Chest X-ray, PA view. Patient: 42 years old, sex M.
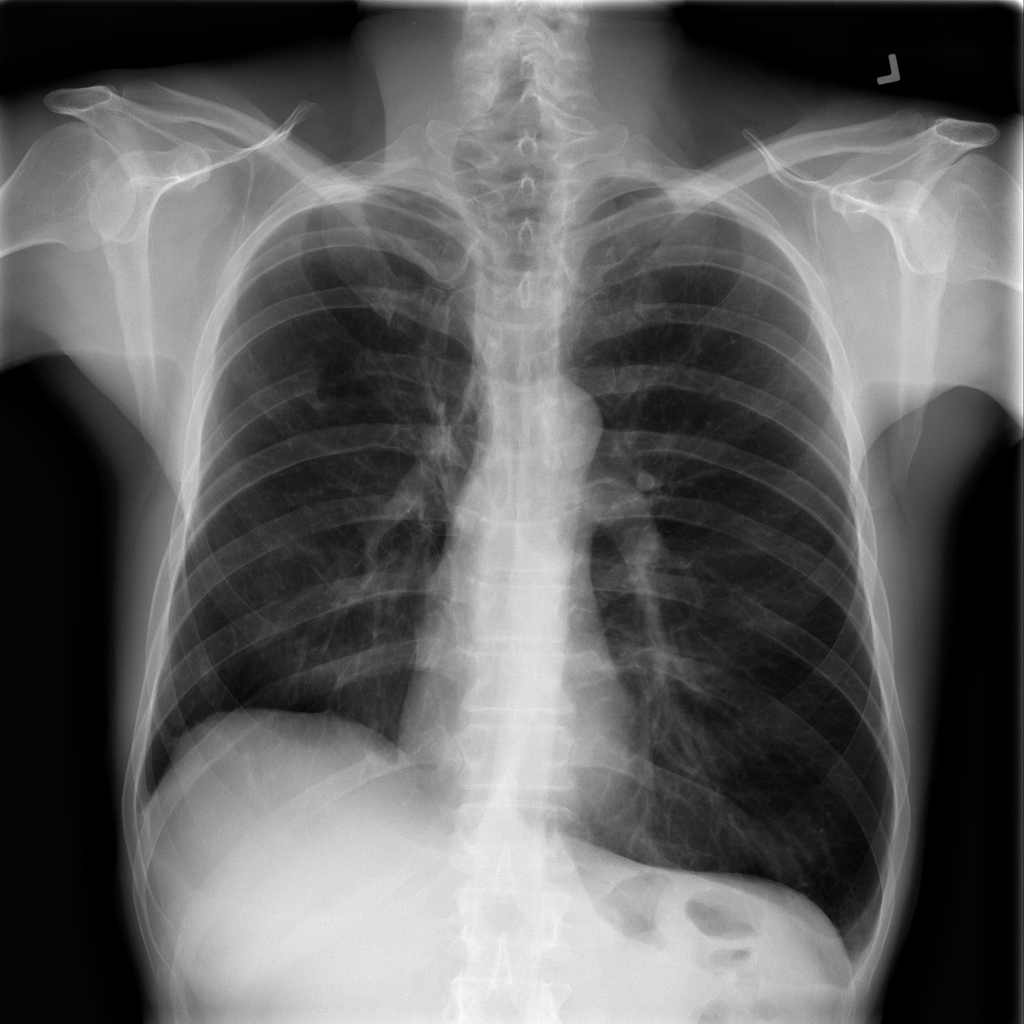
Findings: Nodule